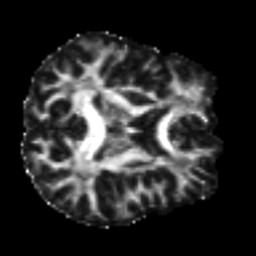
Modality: FA
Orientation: axial
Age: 22
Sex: female
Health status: healthy
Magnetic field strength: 3 T
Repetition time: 8.4 s
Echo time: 0.0926 s